Field crop: maize
Growth stage: 2
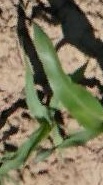
Species: maize